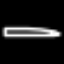
Label: pencil